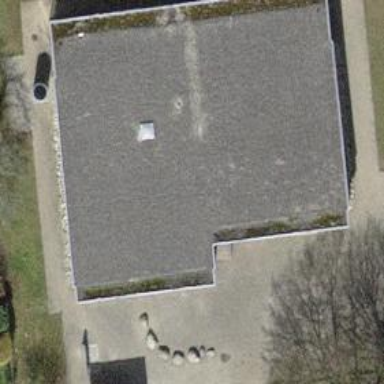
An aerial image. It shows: Kindergarten.